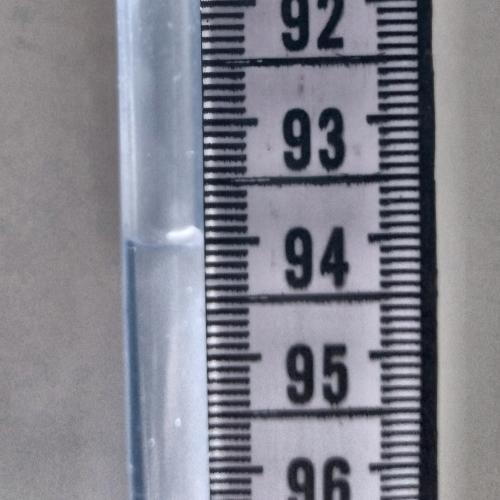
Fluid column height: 94.0 cm